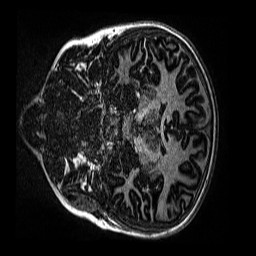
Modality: MP2RAGE
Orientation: coronal
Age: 11
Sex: female
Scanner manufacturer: siemens
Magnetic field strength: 3 T
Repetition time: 4 s
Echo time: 0.00299 s